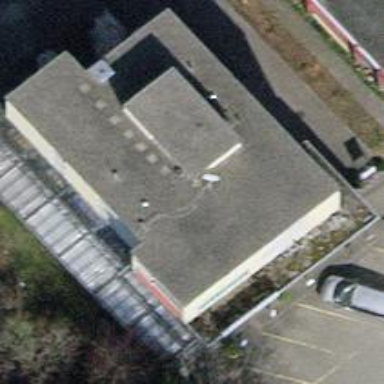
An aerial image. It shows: Fast food establishment.